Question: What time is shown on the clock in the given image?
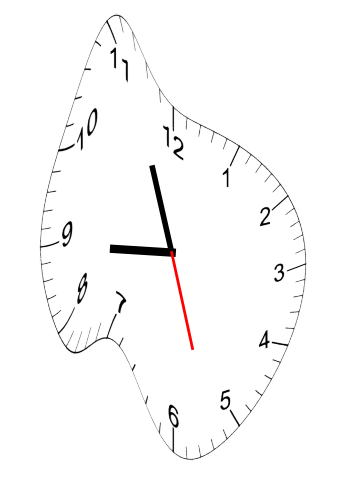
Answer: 08:56:27